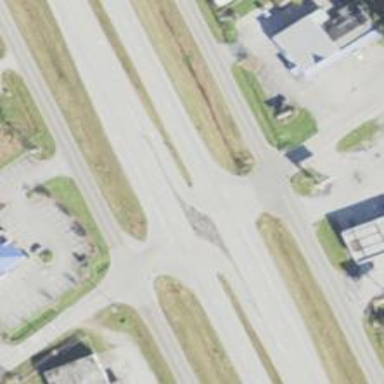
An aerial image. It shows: Trunk link road with asphalt surface.